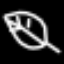
Label: leaf